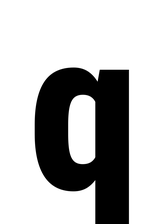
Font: Roboto_Condensed_ExtraBold